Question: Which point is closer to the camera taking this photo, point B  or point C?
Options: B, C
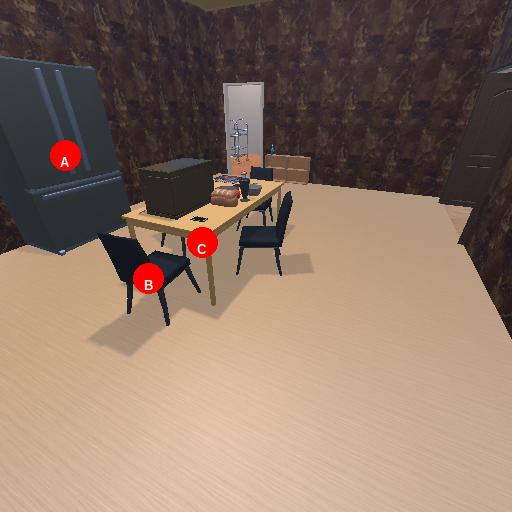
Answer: B